Interaction volume radius: 5 \u00c5
Interaction volume height: 45 \u00c5
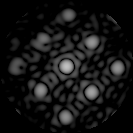
Disorder parameter: 0.1309